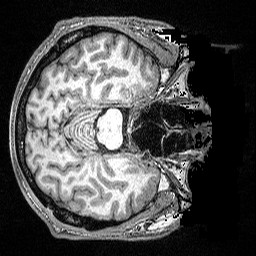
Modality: T1w
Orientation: axial
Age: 29
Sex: male
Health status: ill
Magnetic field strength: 3 T
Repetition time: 2.53 s
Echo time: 0.00331 s